Question: I am trying to get a regex pattern to match the following for lbs and ozs, I am 50% of the way there having used : <URL> to get this far:

- - - - - - - - - - - - - - - - - - - - - - - -
The pattern i am using is:
'''
/(\d|\d\d|\d\d\d)\s*(?:lb|lbs)[^\s]?\s\d?\d\s*(oz|ozs)?[^\s]/g
'''
i am sure it can be done better and more efficiently too.
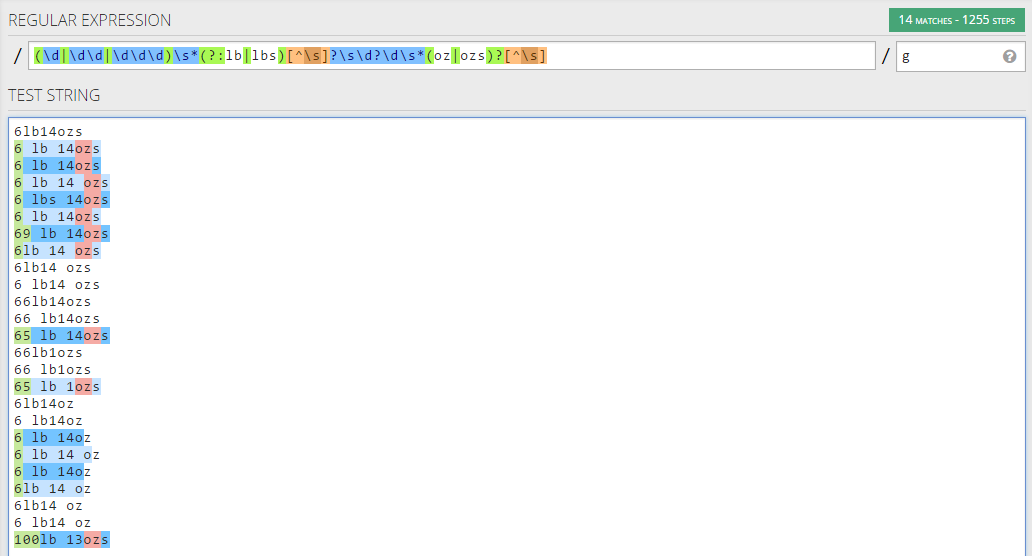
Answer: How about '[0-9]+[ ]*lbs?[ ]*[0-9]+[ ]*ozs?'
In your attempt, you're making the units optional, so it'll probably match stuff you don't want it to match. Make the 's' optional instead.
Cheers,
Paulo
To capture the numbers, you'd need '([0-9]+)[ ]*lbs?[ ]*([0-9]+)[ ]*ozs?'.
To convert into kg, in Python you'd have (your data's in 'test_str'):
'''
import re
p = re.compile(ur'([0-9]+)[ ]*lbs?[ ]*(\d+)\s*ozs?')
test_str = "6lb14ozs
6 lb 14ozs
6 lb 14ozs
6 lb 14 ozs
6 lbs 14ozs
6 lb 14ozs
69 lb 14ozs
6lb 14 ozs
6lb14 ozs
6 lb14 ozs
66lb14ozs
66 lb14ozs
65 lb 14ozs
66lb1ozs
66 lb1ozs
65 lb 1ozs
6lb14oz
6 lb14oz
6 lb 14oz
6 lb 14 oz
6lb 14 oz
6lb14 oz
6 lb14 oz
100lb 13ozs"
for i in re.findall(p, test_str):
print float(i[0]) * 0.45 + float(i[1]) * 0.02
'''
This version matches isolated lb(s) and oz(s), but the 's' isn't matched so the last 2 characters of each matched measurement can be used to determine the unit and make the conversion. The new regex is easier to read as well.
'''
import re
p = re.compile(r"(\d+\s*lb)?s?\s*(\d+\s*oz)?s?
")
test_str = "6lb14ozs
6 lb 14ozs
6 lb 14ozs
6 lb 14 ozs
6 lbs 14ozs
6 lb 14ozs
69 lb 14ozs
6lb 14 ozs
6lb14 ozs
6 lb14 ozs
66lb14ozs
66 lb14ozs
65 lb 14ozs
66lb1ozs
66 lb1ozs
65 lb 1ozs
6lb14oz
6 lb14oz
6 lb 14oz
6 lb 14 oz
6lb 14 oz
6lb14 oz
6 lb14 oz
100lb 13ozs"
for j in re.findall(p, test_str):
print (sum ([int (i[:-2]) * {"lb":0.45, "oz":0.02}[i[-2:]] for i in j]))
'''